Interaction volume radius: 5 \u00c5
Interaction volume height: 10 \u00c5
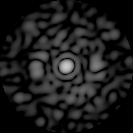
Disorder parameter: 0.7845